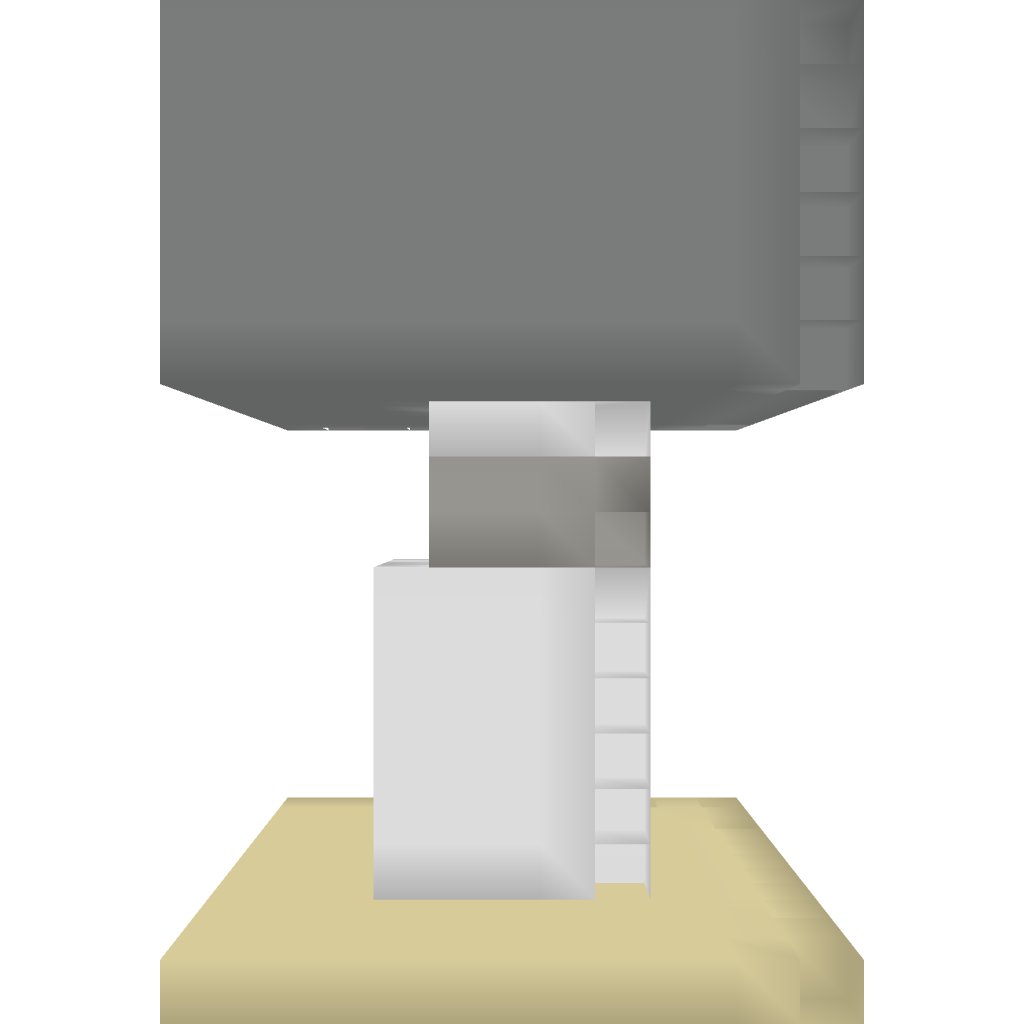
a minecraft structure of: Iron farm